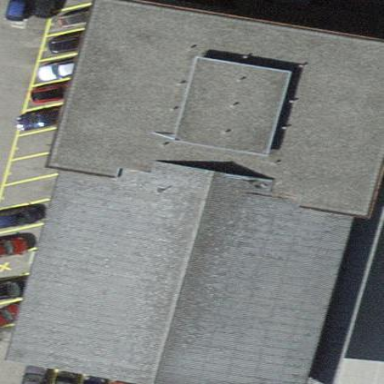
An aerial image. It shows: Commercial building.